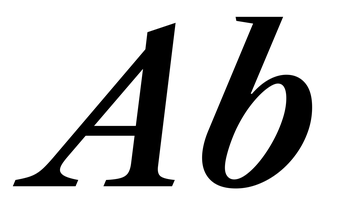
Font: LibreCaslonText-Italic_SemiBold_Italic